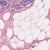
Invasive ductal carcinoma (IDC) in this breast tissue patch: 1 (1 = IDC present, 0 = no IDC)